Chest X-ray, AP view. Patient: 70 years old, sex M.
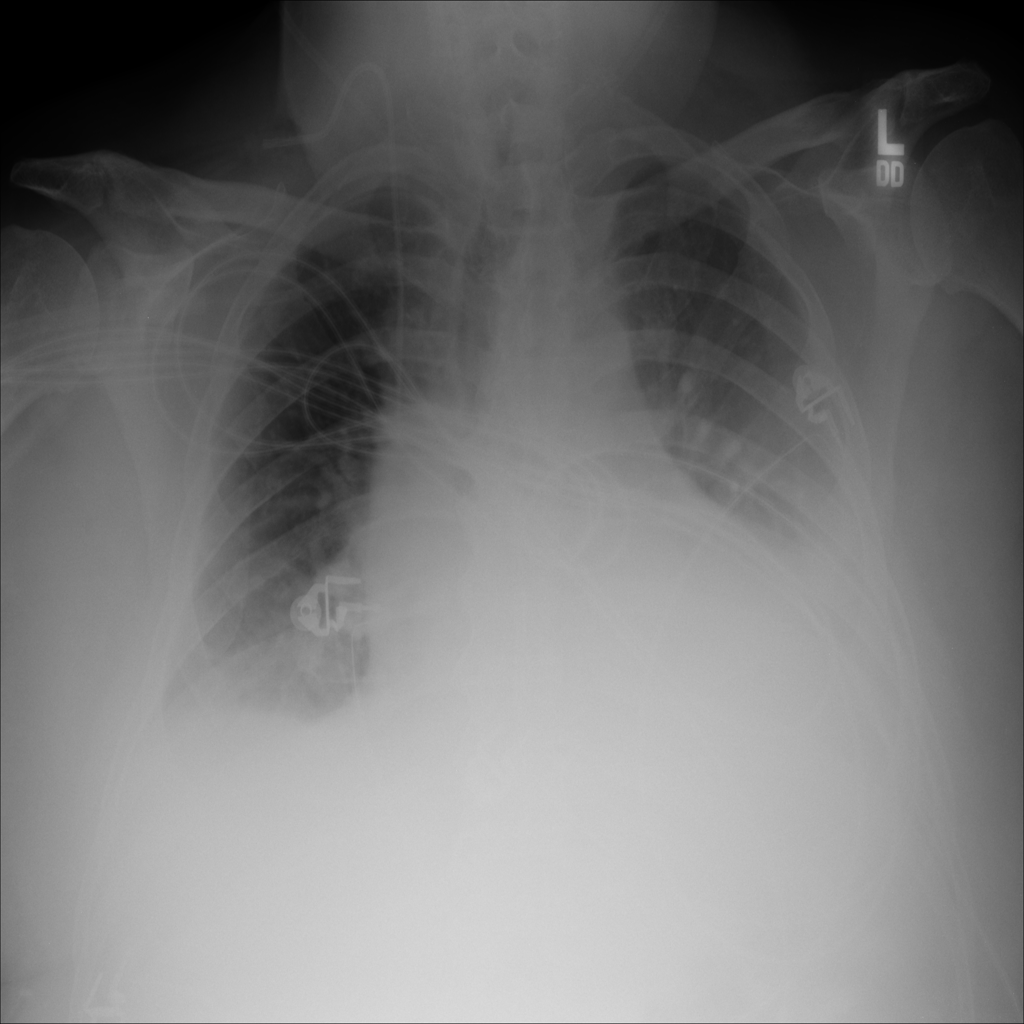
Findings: Consolidation, Effusion